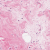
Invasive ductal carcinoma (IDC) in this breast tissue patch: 0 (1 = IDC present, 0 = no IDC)